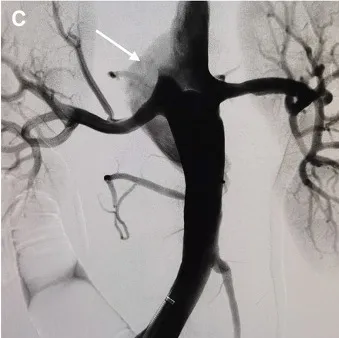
(blue arrow) (C) The false lumen of the abdominal aorta.
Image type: radiology (ct)